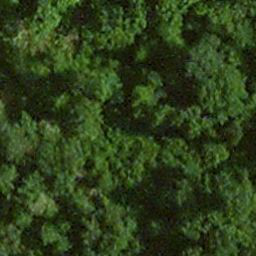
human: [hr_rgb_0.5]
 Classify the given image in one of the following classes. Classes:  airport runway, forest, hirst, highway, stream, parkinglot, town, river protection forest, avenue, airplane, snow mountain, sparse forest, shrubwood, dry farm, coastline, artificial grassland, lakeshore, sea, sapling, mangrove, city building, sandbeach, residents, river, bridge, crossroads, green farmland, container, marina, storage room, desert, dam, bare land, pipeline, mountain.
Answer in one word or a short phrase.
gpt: forest